Question: EDIT_2: I forgot to specify its for Android app, so i dont think this is any use, i made a new post instead :( Added Android TAG..
EDIT: Im making an Android App
I need help to extract a number from an url, generated by JavaScript!
Site is:
<URL>
And the path looks like this:
'''
<a href="/bookmaker/paddy-power/surebet/" title="Paddy Power" onclick="window.open(this.href); return false;"><span class="logos l60">&nbsp;</span></a>
<div class="odds-nowrp" xodd="xzoxfxzox">2.62</div> // <- 2.62 is the numer i need
'''
For full path see this screenshot:

What library would do this best? (I know Jsoup cant do it) I have searched a few like:
- - - -
But i cant really make sense of it or find any examples for android which look like my problem
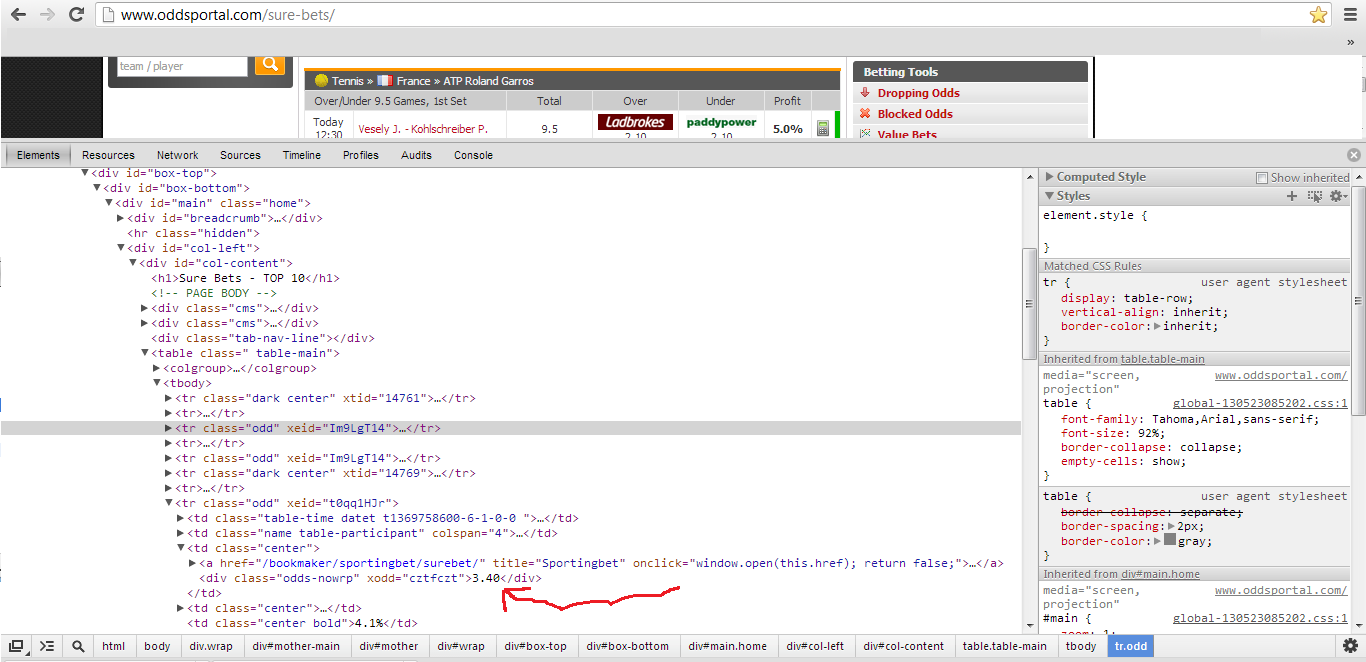
Answer: > or find any examples for android which look like my problem
You need it for android?
Pretty much any library allowing DOM traversing will allow you to do this providing you know how to find your value.
- - -
Based on that, using JQuery for example, you could select it like this :
'''
$('.table-main td.center > a[href^="/bookmaker"] + div[xodd]')
'''
or this:
'''
$('.table-main tr:nth-child(3) div.odds-nowrp[xodd]')
'''